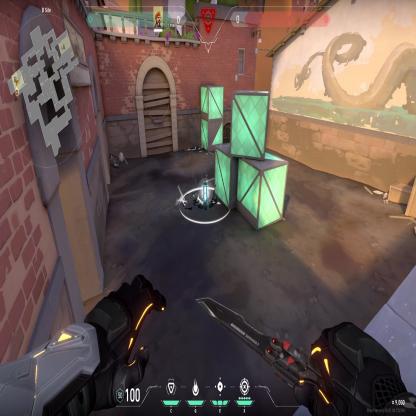
Label: planted spike